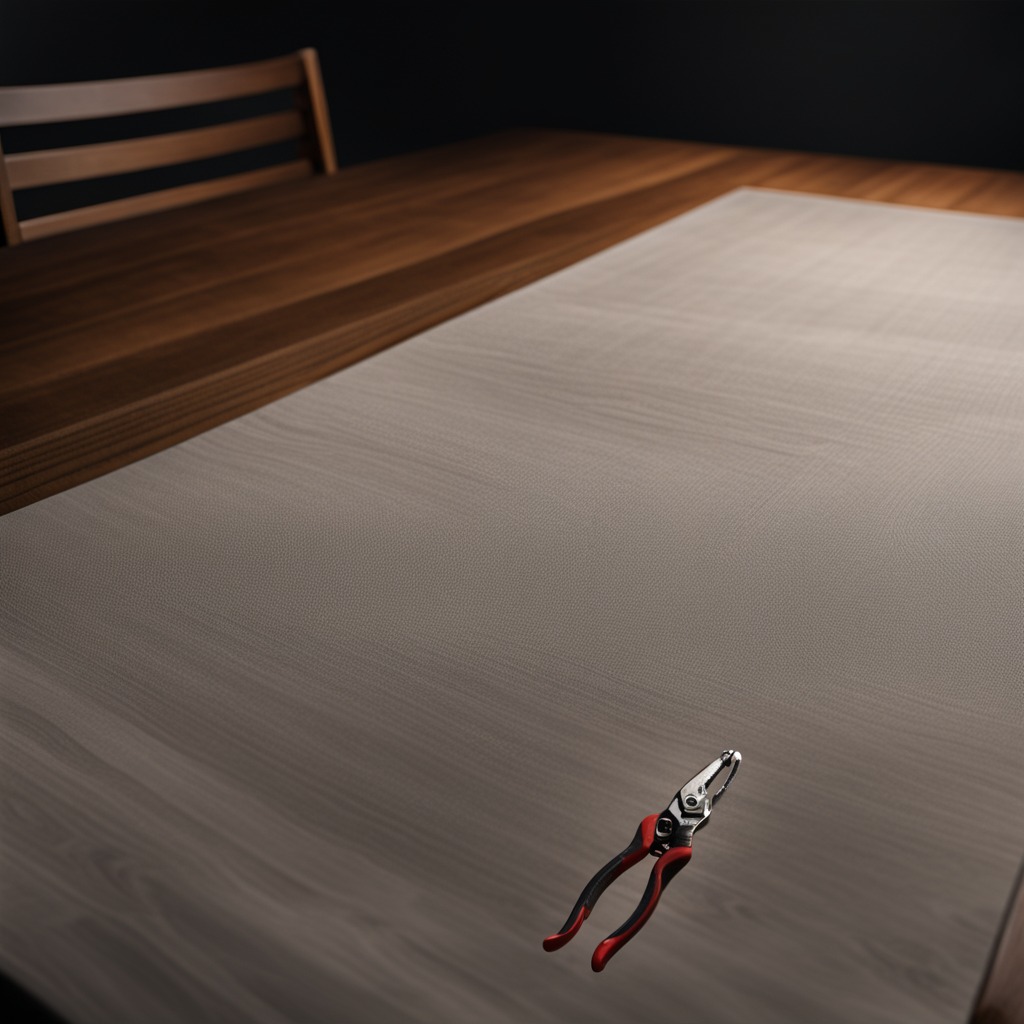
A plier is lying on the wooden table.